Question: I have a dataset which contains 4 columns. Name, key, parentKey, Level. I need to convert this DataTable into a tree structure. I am attaching an image which will give you some idea what I want to do. What is the most efficient way to convert the DataTable into an object which I can use to generate a tree structure. Please help.
Data can come in any order in DataTable. Is it possible to sort the dataTable on first Level column and then on parentKey column? I think, If I can do that, it would be easy to convert the output into tree structure.

I have added a class which mimic the dataset & I have sorted the data within the datatable.
'''
namespace SortDataTable
{
public class Program
{
private static void Main(string[] args)
{
DataTable table = new DataTable();
table.Columns.Add("Name", typeof (string));
table.Columns.Add("Key", typeof (string));
table.Columns.Add("ParentKey", typeof (string));
table.Columns.Add("Level", typeof (int));
table.Rows.Add("A", "A1", null, 1);
table.Rows.Add("B", "A2", "A1", 2);
table.Rows.Add("C", "A3", "A1", 2);
table.Rows.Add("D", "A4", "A1", 2);
table.Rows.Add("E", "A5", "A2", 3);
table.Rows.Add("F", "A6", "A5", 4);
table.Rows.Add("G", "A7", "A3", 3);
table.Rows.Add("H", "A8", "A4", 3);
table.Rows.Add("I", "A9", "A4", 3);
table.Rows.Add("J", "A10", "A4", 3);
table.Rows.Add("K", "A11", "A10", 4);
table.Rows.Add("L", "A12", "A10", 4);
table.Rows.Add("M", "A13", "A12", 5);
table.Rows.Add("N", "A14", "A12", 5);
table.Rows.Add("O", "A15", "A10", 4);
DataView view = table.DefaultView;
// By default, the first column sorted ascending.
view.Sort = "Level, ParentKey DESC";
foreach (DataRowView row in view)
{
Console.WriteLine(" {0} {1} {2} {3}", row["Name"], row["Key"], row["ParentKey"], row["Level"]);
}
Console.ReadKey();
}
}
public class Node<T>
{
internal Node() { }
public T Item { get; internal set; }
public int Level { get; internal set; }
public Node<T> Parent { get; internal set; }
public IList<Node<T>> Children { get; internal set; }
public static IEnumerable<Node<T>> ToHierarchy<T>( IEnumerable<T> source, Func<T, bool> startWith, Func<T, T, bool> connectBy)
{
if (source == null) throw new ArgumentNullException("source");
if (startWith == null) throw new ArgumentNullException("startWith");
if (connectBy == null) throw new ArgumentNullException("connectBy");
return source.ToHierarchy(startWith, connectBy, null);
}
private static IEnumerable<Node<T>> ToHierarchy<T>(IEnumerable<T> source, Func<T, bool> startWith, Func<T, T, bool> connectBy, Node<T> parent)
{
int level = (parent == null ? 0 : parent.Level + 1);
var roots = from item in source
where startWith(item)
select item;
foreach (T value in roots)
{
var children = new List<Node<T>>();
var newNode = new Node<T>
{
Level = level,
Parent = parent,
Item = value,
Children = children.AsReadOnly()
};
T tmpValue = value;
children.AddRange(source.ToHierarchy(possibleSub => connectBy(tmpValue, possibleSub), connectBy, newNode));
yield return newNode;
}
}
}
}
'''
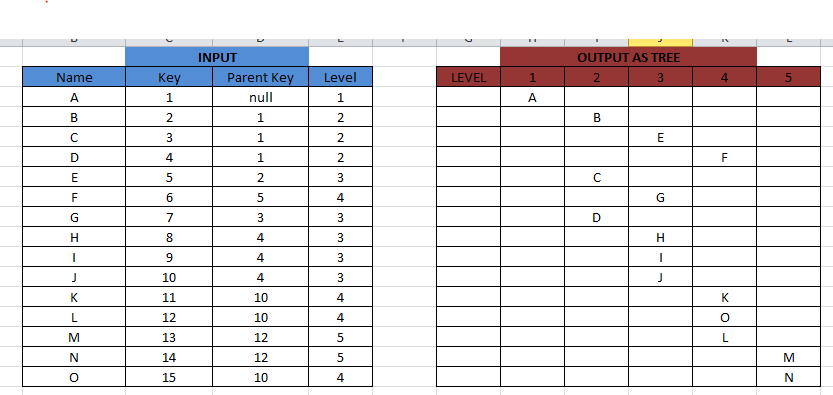
Answer: I use the following extension method to do this kind of thing:
'''
public class Node<T>
{
internal Node() { }
public T Item { get; internal set; }
public int Level { get; internal set; }
public Node<T> Parent { get; internal set; }
public IList<Node<T>> Children { get; internal set; }
}
public static IEnumerable<Node<T>> ToHierarchy<T>(
this IEnumerable<T> source,
Func<T, bool> startWith,
Func<T, T, bool> connectBy)
{
if (source == null) throw new ArgumentNullException("source");
if (startWith == null) throw new ArgumentNullException("startWith");
if (connectBy == null) throw new ArgumentNullException("connectBy");
return source.ToHierarchy(startWith, connectBy, null);
}
private static IEnumerable<Node<T>> ToHierarchy<T>(
this IEnumerable<T> source,
Func<T, bool> startWith,
Func<T, T, bool> connectBy,
Node<T> parent)
{
int level = (parent == null ? 0 : parent.Level + 1);
var roots = from item in source
where startWith(item)
select item;
foreach (T value in roots)
{
var children = new List<Node<T>>();
var newNode = new Node<T>
{
Level = level,
Parent = parent,
Item = value,
Children = children.AsReadOnly()
};
T tmpValue = value;
children.AddRange(source.ToHierarchy(possibleSub => connectBy(tmpValue, possibleSub), connectBy, newNode));
yield return newNode;
}
}
'''
In the case of a 'DataTable' as the source, you can use it like this:
'''
var hierarchy =
sourceTable.AsEnumerable()
.ToHierarchy(row => row.IsNull("ParentKey"),
(parent, child) => parent.Field<int>("Key") ==
child.Field<int>("ParentKey"))
'''
('hierarchy' is an 'IEnumerable<Node<DataRow>>')
Note that if you define the parent-child relation in the 'DataTable' itself, you a tree structure... you just need to select the roots (items with no parent).